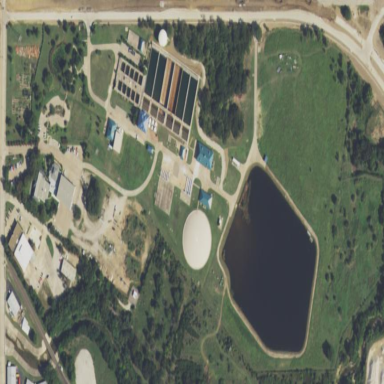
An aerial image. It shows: Water works facility.